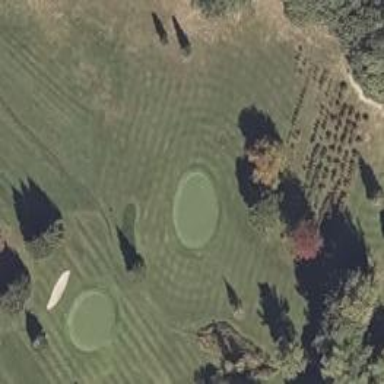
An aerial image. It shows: View of golf hole.